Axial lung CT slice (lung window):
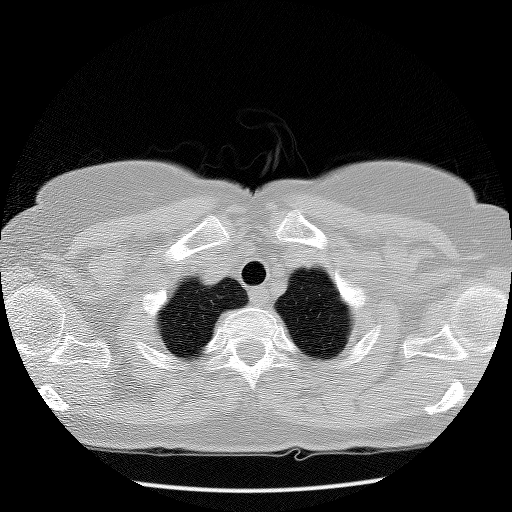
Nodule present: no